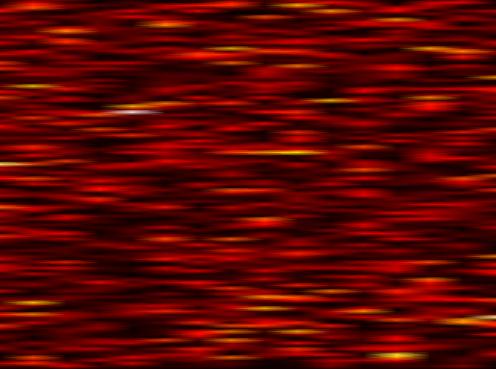
Label: FBMC